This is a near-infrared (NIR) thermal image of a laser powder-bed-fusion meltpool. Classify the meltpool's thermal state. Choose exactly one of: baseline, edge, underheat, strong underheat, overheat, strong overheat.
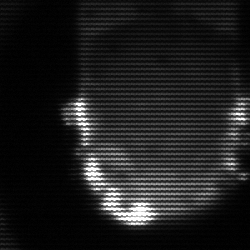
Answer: baseline